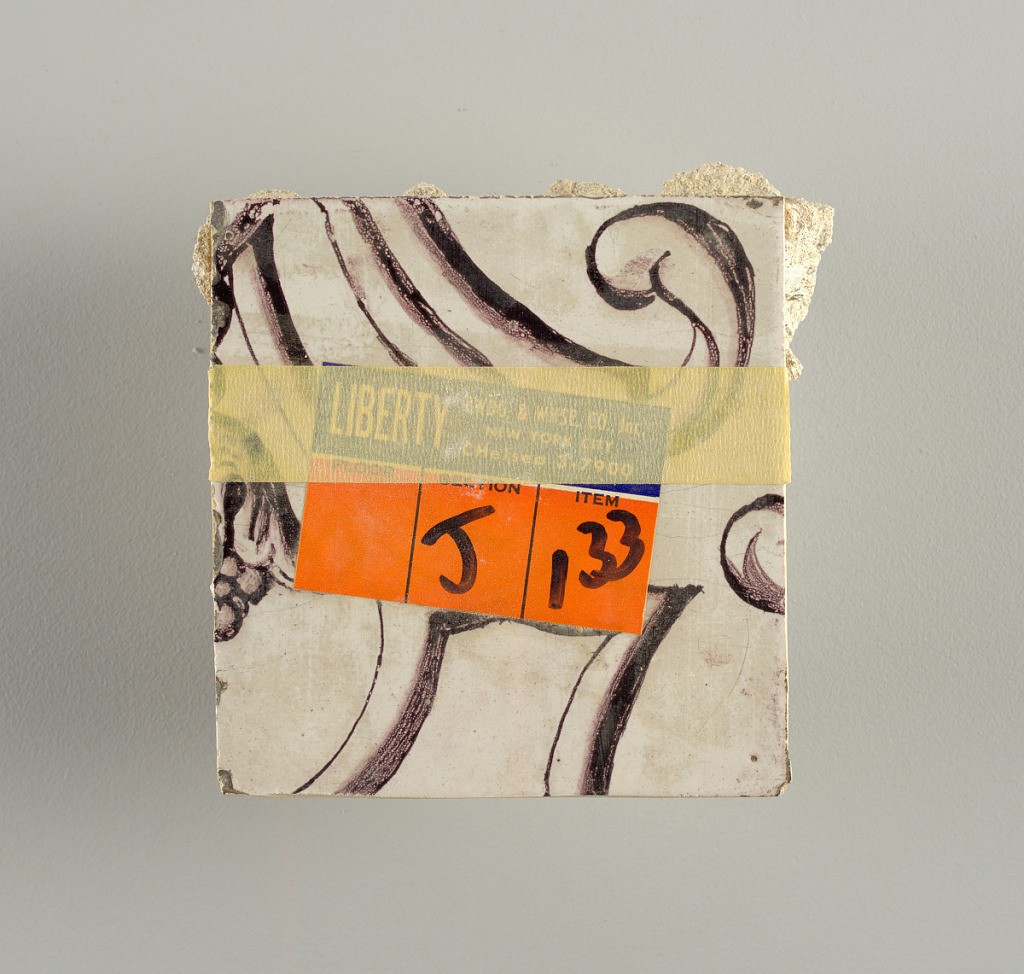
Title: Wall facing
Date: ca. 1725
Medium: tin-glazed earthenware, underglaze
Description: Two vertical rectangles, twenty-three tiles high.  A) Nine tiles wide at top; seven tiles wide at bottom.  B) Ten and one-half tiles wide.

Arabesque design of foliage.  A) with centered figure of Justice under a canopy.  B) with centered urn.